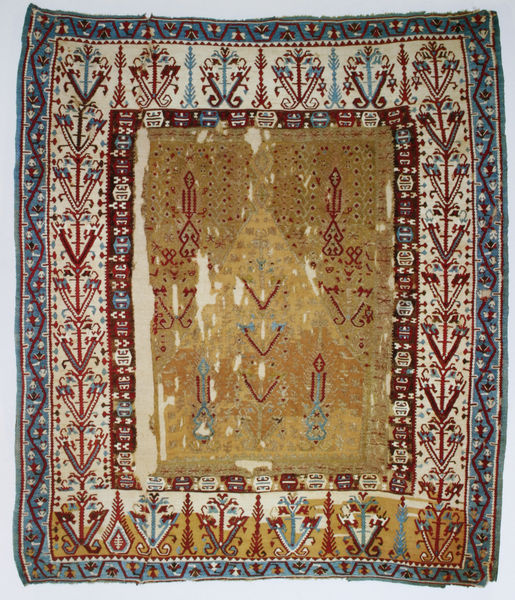
Titel: Gebetskelim Osttürkei
Standort: Berlin
Institution: Museum für Islamische Kunst
Schlagwörter: blau, blätter, weiß, gelb, ocker, blume, braun, grau, orange, blüten, rot, tuch, beige, muster, ornament, teppich, alt, rahmen, gold, stickerei, stoff, saum, pflanzen, ranken, rand, wandteppich, symmetrie, dekor, floral, ornamente, verzierung, kerze, foto, fotografie, photographie, punkte, motiv, rechteck, stilisiert, gebet, löcher, rom, ranke, girlanden, photo, geometrisch, zickzack, arabisch, photographie foto, farbfoto, antik, mittelalter, rechteckig, tapisserie, zentrum, stickereien, gewebe, bordüren, textil, mittelfeld, indien, gewebt, viereck, webteppich, weben, alternierend, doppelrahmen, verschlissen, byzanz, gebetsteppich, geknüpft, stilisierung, gebetteppich, alter teppich, g, d, v, 2, 8. jhd, 1, abgefärbt, mehrer, borduren, komplementärfarbe, bemusterung, bemustert, kilim